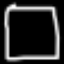
Label: square